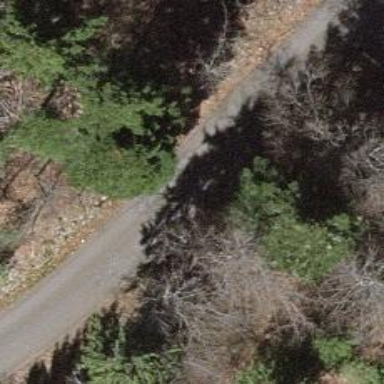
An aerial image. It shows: Well-maintained track road with grade 1 tracktype.